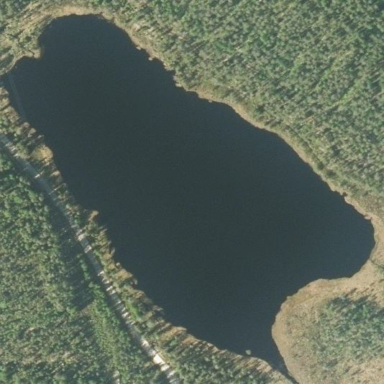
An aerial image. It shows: Beautiful lake surrounded by nature.